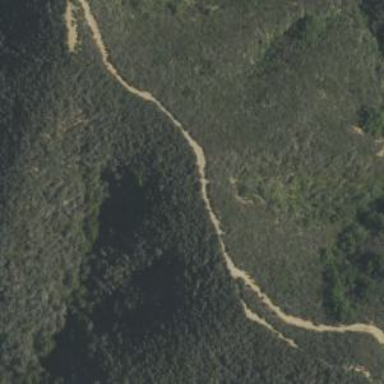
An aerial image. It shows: Path with excellent visibility for trail.